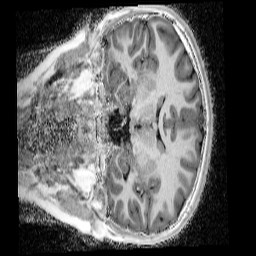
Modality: UNIT1_denoised
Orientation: coronal
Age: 12
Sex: female
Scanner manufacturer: siemens
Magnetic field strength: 3 T
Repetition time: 4 s
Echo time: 0.00299 s